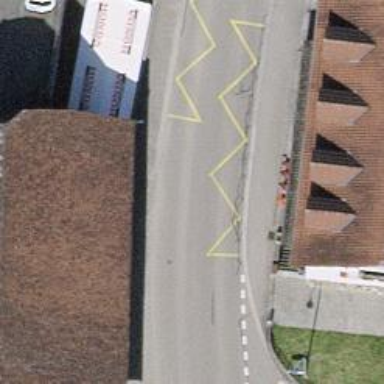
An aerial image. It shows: Bus stop with platform for public transport.